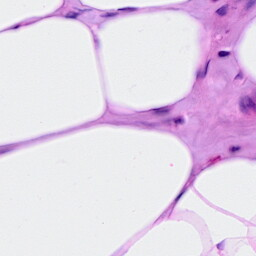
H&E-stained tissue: Breast